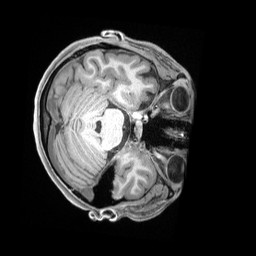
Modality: T1w
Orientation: axial
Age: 25
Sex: female
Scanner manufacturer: siemens
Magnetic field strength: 3 T
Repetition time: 2.4 s
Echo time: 0.00226 s